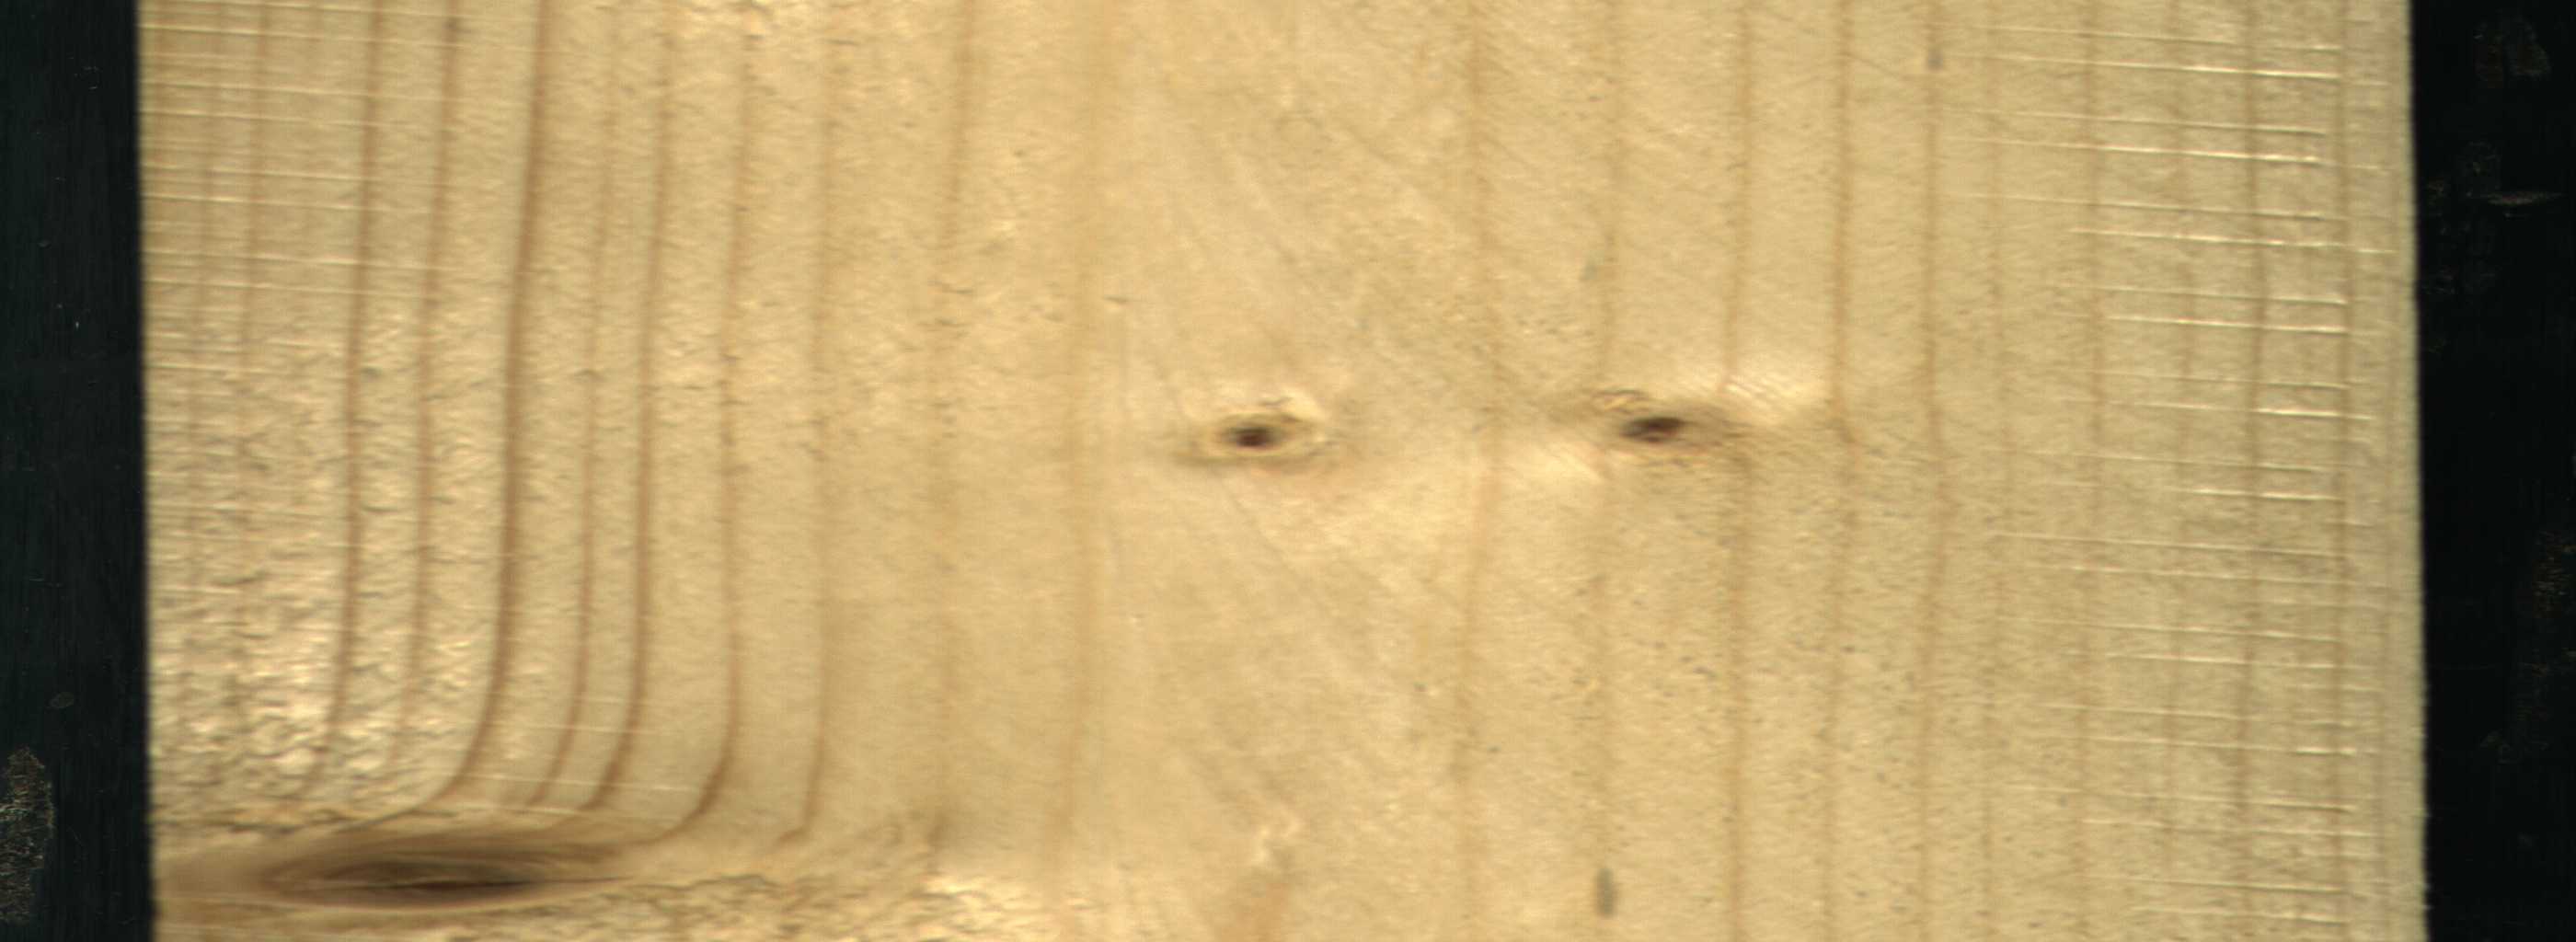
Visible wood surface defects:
knot_with_crack
Live_Knot
Live_Knot